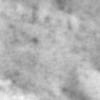
Label: no_change